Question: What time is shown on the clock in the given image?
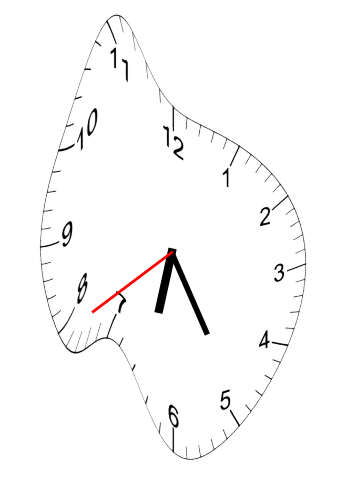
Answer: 06:24:39